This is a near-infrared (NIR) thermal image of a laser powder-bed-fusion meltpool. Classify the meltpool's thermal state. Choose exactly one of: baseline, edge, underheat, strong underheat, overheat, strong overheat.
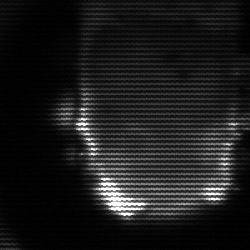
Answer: baseline